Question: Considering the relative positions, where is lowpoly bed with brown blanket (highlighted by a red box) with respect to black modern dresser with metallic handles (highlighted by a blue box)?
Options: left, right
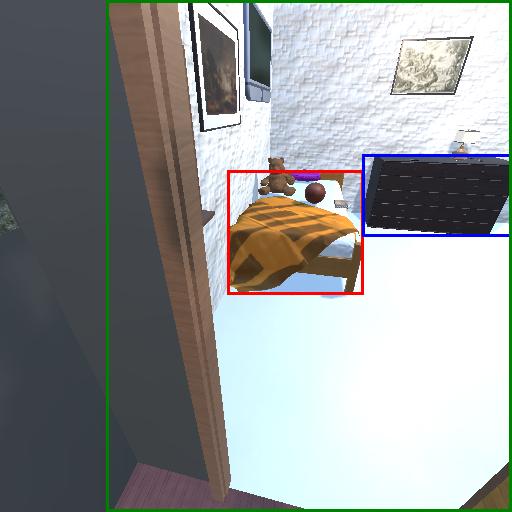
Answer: left